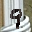
Label: 9